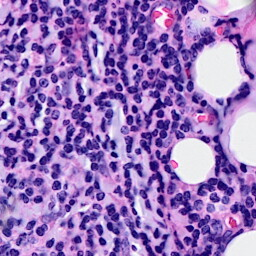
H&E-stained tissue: Breast